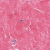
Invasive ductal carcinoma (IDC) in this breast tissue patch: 0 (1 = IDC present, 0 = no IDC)